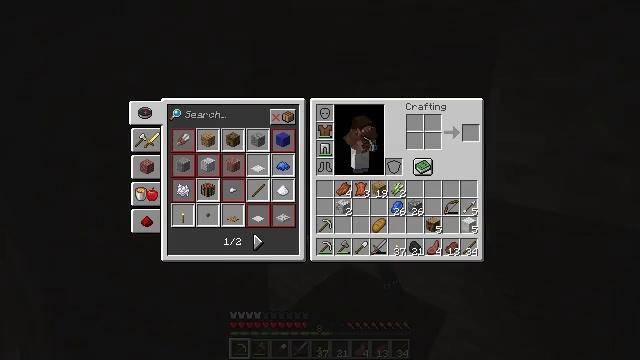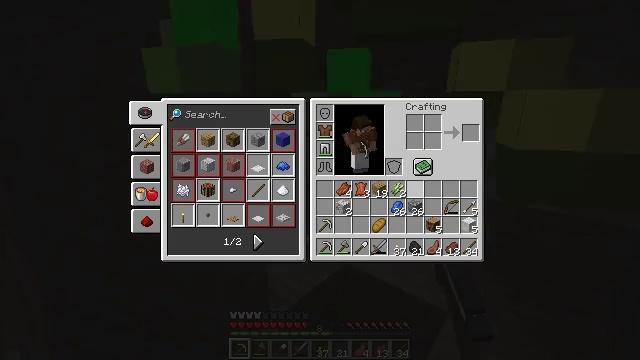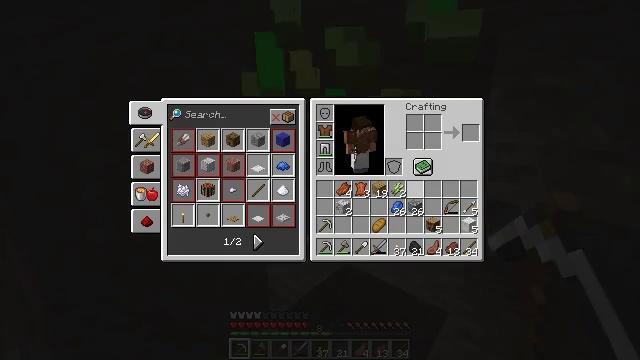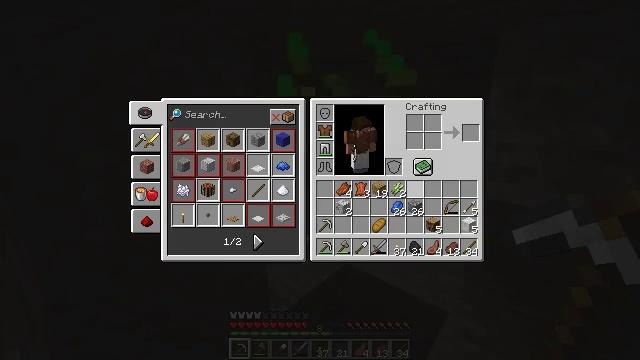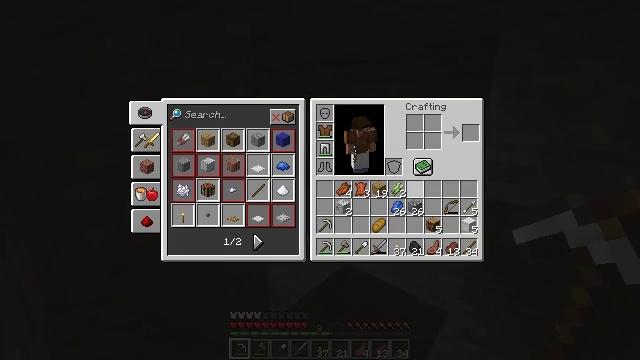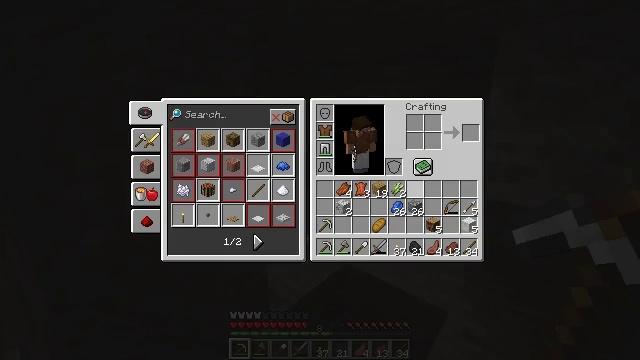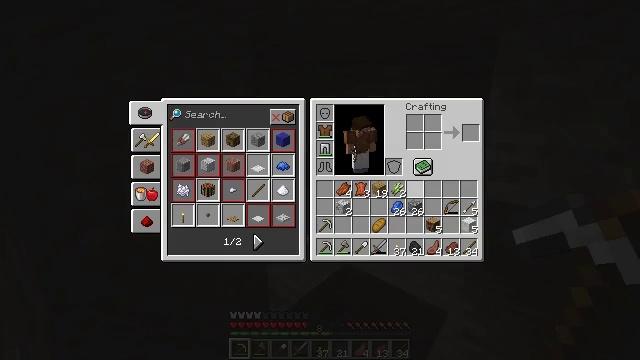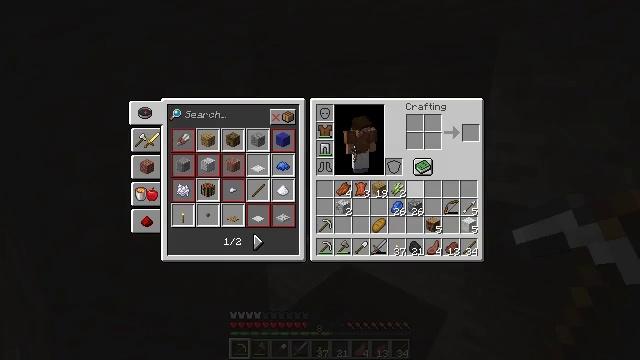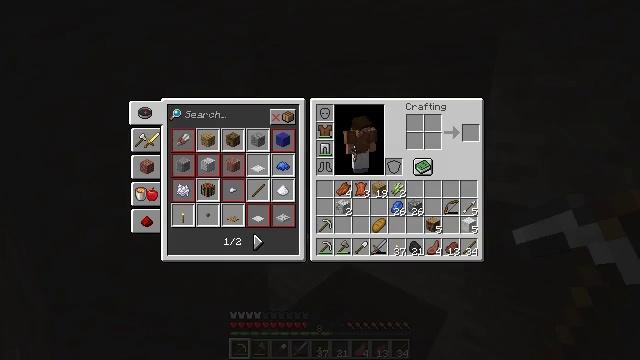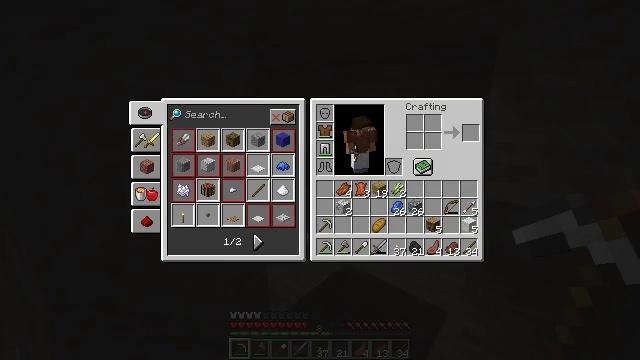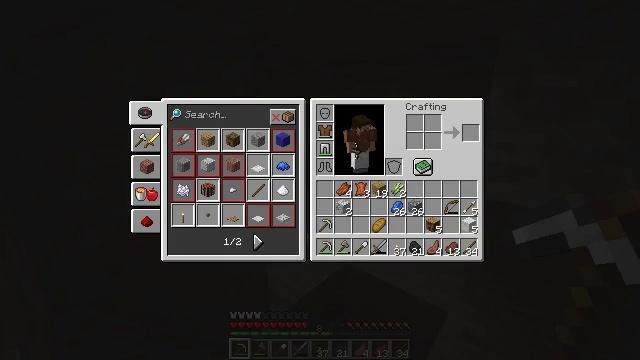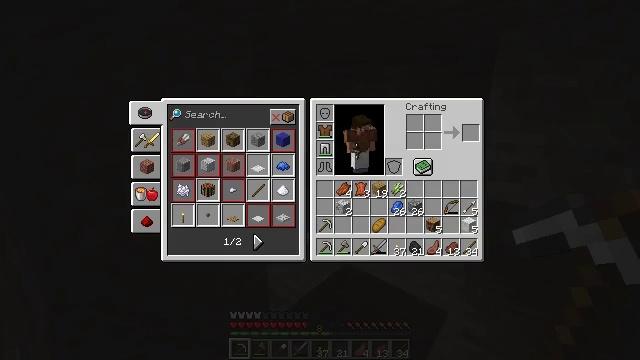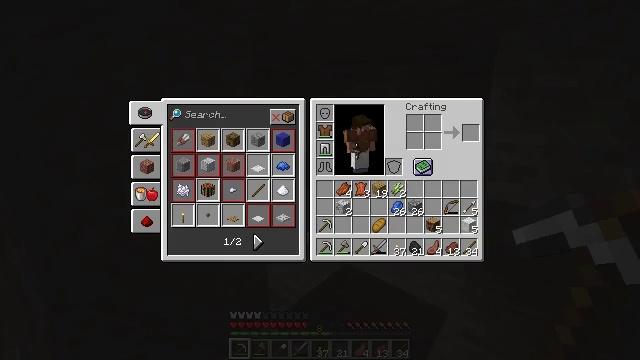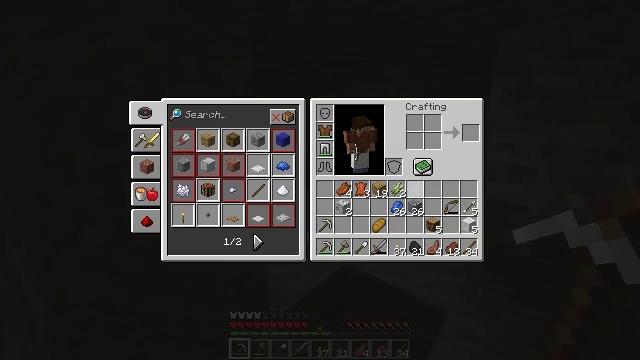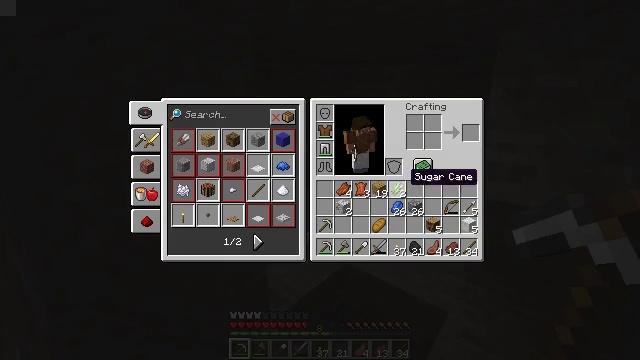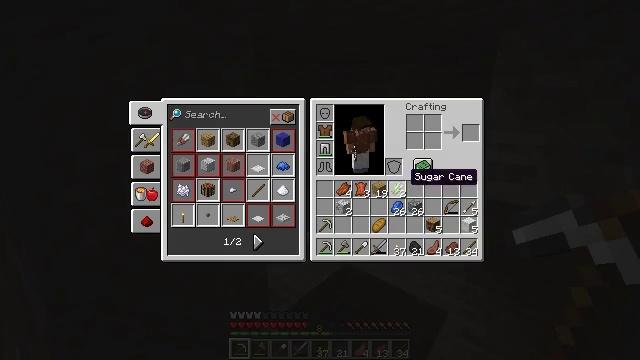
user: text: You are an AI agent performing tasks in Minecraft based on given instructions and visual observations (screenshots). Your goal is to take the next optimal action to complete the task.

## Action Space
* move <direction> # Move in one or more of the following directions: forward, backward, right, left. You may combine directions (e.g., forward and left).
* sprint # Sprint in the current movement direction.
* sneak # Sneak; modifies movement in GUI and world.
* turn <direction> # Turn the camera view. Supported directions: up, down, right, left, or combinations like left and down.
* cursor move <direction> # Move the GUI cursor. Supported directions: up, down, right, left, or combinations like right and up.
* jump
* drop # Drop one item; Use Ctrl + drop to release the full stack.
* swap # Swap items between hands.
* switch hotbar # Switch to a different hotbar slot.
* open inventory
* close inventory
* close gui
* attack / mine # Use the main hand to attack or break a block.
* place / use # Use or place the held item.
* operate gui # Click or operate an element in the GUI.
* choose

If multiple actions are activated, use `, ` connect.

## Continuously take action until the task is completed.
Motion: motion action
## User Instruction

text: Drop a sugar cane.
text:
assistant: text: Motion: cursor move left, open gui
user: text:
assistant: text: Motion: cursor move left
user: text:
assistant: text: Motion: no_op
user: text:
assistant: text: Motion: no_op
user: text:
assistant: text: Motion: operate gui
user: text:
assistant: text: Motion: operate gui
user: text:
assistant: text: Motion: operate gui
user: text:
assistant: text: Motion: cursor move right and up
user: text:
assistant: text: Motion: cursor move right and up
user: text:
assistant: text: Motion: no_op
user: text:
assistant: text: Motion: no_op
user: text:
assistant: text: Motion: cursor move left and down
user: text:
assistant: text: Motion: cursor move left and down
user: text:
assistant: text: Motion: no_op
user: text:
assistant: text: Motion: no_op
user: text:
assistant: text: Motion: operate gui
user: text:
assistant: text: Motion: operate gui
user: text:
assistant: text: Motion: operate gui
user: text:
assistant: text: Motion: cursor move right and up
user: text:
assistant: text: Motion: cursor move right and up
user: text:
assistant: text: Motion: cursor move right and up
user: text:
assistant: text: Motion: operate gui
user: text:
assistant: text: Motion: operate gui
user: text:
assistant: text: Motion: operate gui
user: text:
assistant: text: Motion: no_op
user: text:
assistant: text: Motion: no_op
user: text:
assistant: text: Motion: no_op
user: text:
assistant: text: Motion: no_op
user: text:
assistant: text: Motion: no_op
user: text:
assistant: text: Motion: close gui